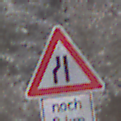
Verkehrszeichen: EinseitigVerengteFahrbahnLinks
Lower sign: LaengeEinerStrecke4
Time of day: MorningAfternoon
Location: Outdoor (Nature)
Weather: PartlyCloudy
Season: Winter
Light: Natural